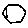
Label: hexagon